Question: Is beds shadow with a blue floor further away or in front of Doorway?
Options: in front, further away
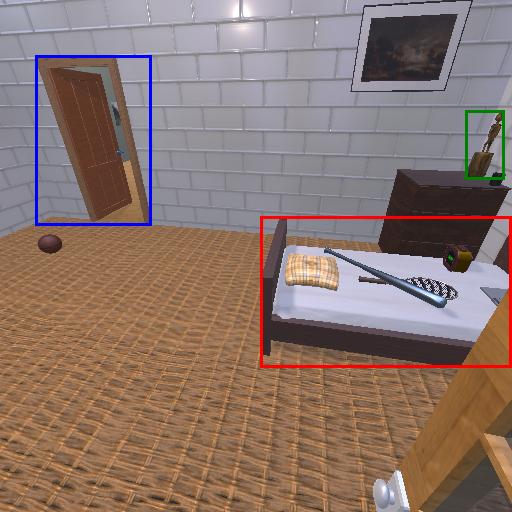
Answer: in front